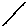
Label: line